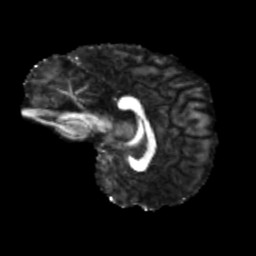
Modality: FA
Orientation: sagittal
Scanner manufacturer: siemens
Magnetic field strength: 3 T
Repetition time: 4 s
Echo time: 0.0594 s